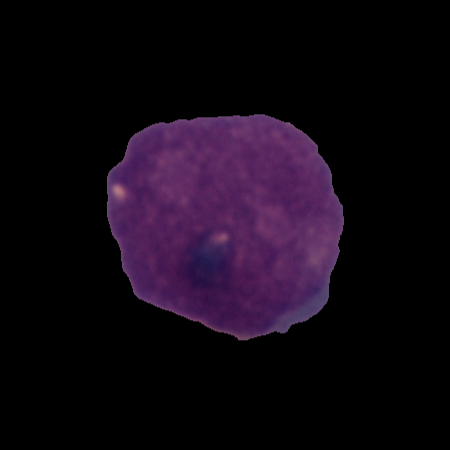
Label: cancer